Field crop: tomato
Growth stage: 1
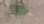
Species: solanum